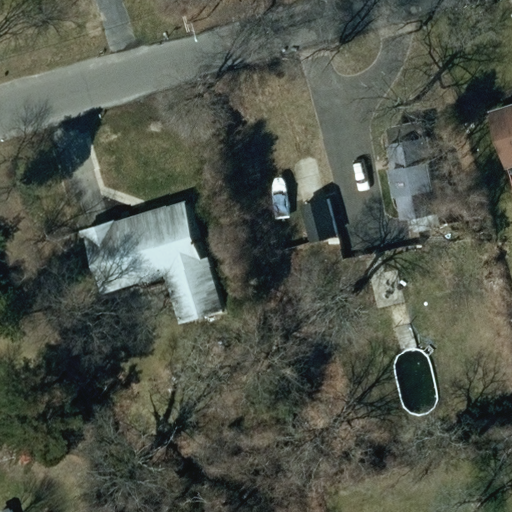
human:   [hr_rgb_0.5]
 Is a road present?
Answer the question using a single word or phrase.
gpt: yes

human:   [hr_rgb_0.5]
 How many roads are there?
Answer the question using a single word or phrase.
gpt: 1

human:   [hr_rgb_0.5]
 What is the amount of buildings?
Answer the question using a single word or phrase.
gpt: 5

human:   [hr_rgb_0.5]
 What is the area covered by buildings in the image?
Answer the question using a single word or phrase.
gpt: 650m2

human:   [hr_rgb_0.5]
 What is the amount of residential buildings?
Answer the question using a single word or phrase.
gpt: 4

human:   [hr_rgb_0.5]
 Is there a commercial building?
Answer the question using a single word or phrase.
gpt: no

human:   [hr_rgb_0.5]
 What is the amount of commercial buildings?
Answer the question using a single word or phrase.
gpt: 0

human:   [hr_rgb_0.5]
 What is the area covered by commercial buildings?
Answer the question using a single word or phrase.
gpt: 0m2

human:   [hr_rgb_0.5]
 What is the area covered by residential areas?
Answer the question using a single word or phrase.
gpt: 10619m2

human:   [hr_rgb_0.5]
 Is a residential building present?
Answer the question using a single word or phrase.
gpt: yes

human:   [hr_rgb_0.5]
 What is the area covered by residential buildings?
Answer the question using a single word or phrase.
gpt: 608m2

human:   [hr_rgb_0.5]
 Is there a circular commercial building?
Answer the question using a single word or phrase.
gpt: no

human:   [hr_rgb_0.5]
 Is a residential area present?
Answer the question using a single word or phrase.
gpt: yes

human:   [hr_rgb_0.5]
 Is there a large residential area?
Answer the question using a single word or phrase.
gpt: yes

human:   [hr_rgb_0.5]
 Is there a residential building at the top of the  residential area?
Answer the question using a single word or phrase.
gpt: no

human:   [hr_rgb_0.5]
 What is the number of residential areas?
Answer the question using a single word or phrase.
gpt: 1

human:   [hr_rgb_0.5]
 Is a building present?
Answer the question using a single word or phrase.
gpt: yes

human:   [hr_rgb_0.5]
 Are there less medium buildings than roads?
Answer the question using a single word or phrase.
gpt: no

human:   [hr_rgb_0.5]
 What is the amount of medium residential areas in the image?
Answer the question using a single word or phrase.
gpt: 0

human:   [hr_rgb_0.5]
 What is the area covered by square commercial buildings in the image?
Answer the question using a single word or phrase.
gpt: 0m2

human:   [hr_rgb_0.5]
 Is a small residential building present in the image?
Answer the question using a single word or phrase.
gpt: yes

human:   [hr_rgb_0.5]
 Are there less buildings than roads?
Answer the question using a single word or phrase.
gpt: no

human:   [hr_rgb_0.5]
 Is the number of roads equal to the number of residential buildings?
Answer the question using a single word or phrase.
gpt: no

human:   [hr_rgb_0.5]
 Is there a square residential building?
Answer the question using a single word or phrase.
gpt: no

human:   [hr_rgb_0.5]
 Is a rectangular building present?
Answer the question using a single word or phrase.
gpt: yes

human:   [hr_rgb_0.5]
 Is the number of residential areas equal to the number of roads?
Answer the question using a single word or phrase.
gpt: yes

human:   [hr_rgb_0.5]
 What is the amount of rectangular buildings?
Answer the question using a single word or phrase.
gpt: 3

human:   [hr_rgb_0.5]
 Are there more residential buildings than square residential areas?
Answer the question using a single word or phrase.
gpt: yes

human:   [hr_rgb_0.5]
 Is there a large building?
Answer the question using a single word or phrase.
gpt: no

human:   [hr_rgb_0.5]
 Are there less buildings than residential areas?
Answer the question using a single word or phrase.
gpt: no

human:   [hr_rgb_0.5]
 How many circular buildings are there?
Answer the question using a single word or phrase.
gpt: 0

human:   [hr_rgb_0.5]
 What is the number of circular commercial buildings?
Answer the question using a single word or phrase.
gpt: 0

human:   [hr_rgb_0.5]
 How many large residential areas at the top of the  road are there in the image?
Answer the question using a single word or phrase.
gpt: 1

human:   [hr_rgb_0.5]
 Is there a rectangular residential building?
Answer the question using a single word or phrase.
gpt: yes

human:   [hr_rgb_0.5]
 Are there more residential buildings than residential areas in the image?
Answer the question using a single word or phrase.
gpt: yes

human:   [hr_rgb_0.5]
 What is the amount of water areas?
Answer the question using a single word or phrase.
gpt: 0

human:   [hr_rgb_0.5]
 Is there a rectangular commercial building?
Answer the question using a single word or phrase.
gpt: no

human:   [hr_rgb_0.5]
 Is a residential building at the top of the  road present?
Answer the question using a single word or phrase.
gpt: no

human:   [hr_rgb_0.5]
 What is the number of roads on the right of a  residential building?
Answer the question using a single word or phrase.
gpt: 0

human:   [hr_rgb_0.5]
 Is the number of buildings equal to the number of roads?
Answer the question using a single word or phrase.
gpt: no

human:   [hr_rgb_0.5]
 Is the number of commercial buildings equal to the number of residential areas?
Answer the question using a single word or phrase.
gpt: no

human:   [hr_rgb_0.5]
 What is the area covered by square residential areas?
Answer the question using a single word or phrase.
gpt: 0m2

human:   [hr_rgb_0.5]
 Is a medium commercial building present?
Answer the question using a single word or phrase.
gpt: no

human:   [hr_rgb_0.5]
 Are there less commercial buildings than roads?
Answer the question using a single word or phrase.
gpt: yes

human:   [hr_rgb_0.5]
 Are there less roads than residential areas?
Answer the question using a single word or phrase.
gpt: no

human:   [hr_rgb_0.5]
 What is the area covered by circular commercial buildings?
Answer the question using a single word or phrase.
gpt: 0m2

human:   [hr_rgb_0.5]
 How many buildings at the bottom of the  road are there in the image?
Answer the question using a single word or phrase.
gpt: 5

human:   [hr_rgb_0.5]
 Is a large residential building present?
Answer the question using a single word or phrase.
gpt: no

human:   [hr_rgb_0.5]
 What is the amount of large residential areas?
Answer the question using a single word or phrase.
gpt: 1

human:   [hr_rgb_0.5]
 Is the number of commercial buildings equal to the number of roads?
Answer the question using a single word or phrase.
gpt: no

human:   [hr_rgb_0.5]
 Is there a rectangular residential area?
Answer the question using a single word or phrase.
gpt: yes

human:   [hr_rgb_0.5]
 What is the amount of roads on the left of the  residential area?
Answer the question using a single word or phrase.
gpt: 0

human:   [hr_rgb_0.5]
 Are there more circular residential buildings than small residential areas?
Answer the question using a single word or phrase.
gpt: no

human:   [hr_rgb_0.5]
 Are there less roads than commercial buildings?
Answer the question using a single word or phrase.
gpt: no

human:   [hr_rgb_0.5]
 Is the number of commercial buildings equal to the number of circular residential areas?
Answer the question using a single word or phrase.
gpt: yes

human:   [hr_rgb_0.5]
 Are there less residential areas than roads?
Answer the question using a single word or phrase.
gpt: no

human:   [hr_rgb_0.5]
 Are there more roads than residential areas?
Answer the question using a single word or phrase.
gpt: no

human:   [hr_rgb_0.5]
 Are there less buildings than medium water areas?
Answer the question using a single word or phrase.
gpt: no

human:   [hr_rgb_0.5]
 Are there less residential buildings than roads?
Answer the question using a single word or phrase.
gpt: no

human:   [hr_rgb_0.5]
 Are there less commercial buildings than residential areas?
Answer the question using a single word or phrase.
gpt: yes

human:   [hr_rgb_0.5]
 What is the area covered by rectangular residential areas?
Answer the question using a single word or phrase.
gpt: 10619m2

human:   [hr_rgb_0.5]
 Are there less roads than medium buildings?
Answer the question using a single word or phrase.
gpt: yes

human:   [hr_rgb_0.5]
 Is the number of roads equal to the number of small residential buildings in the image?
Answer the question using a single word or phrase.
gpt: no

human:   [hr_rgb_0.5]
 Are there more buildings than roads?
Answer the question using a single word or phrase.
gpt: yes